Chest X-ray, PA view. Patient: 36 years old, sex M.
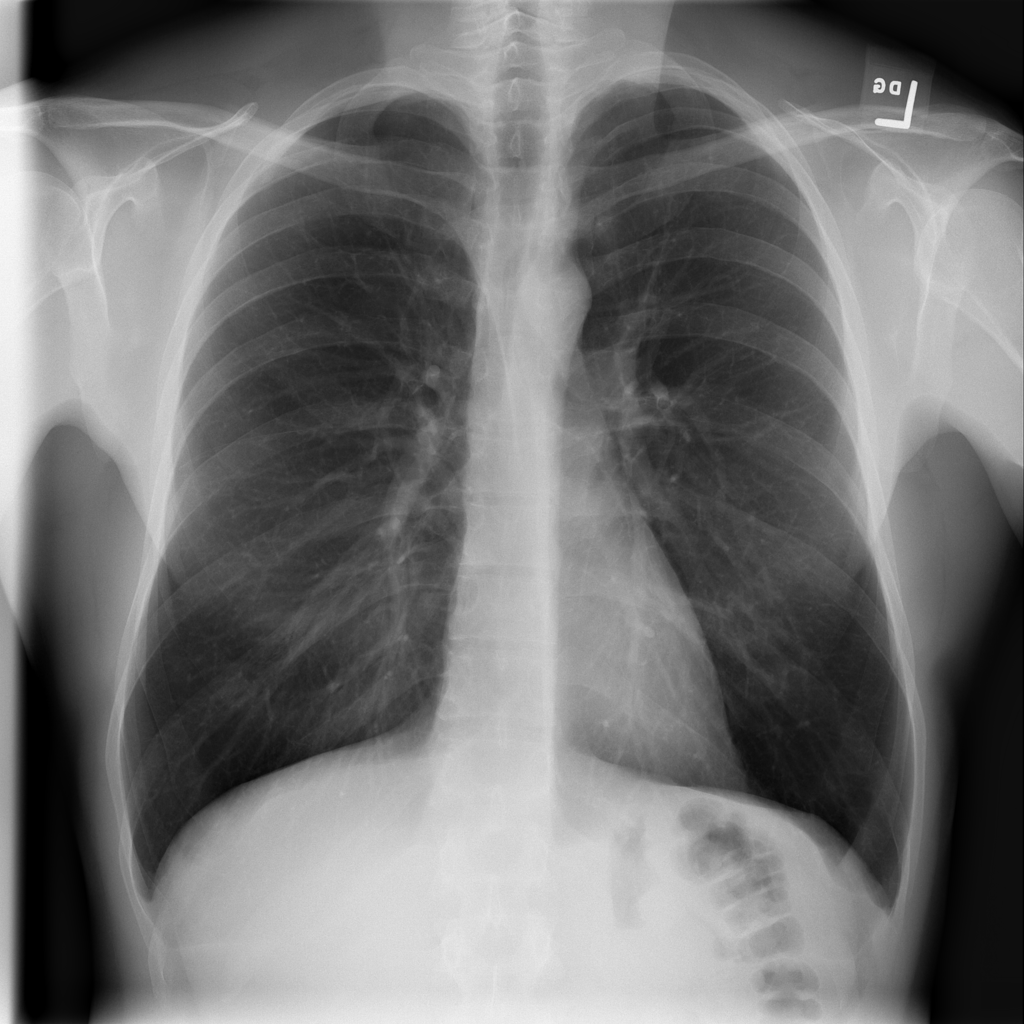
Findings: No Finding